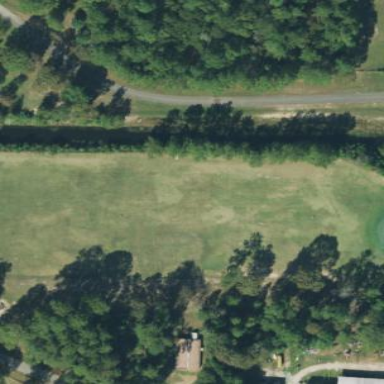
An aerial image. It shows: Grassy area designated for driving range golf.